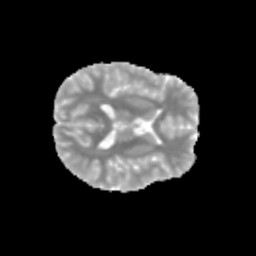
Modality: MD
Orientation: axial
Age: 13
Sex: female
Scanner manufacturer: siemens
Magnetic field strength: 3 T
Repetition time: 3.8 s
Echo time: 0.07 s